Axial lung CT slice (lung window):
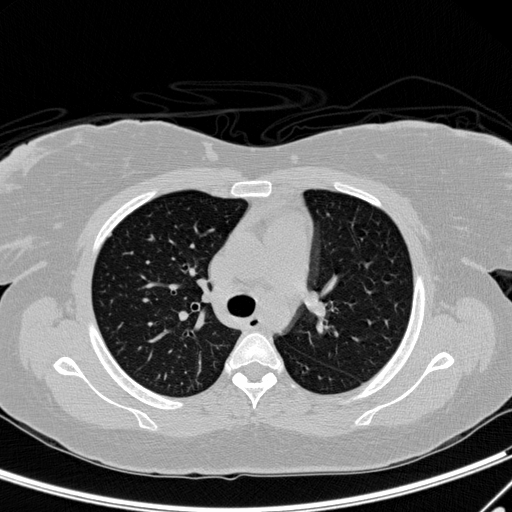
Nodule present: yes
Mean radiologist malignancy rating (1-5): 1